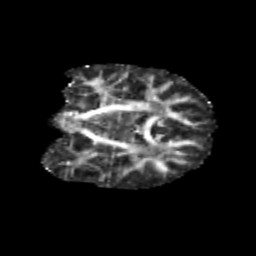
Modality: FA
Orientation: coronal
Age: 9
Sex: male
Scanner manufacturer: siemens
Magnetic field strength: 3 T
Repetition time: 3.8 s
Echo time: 0.07 s